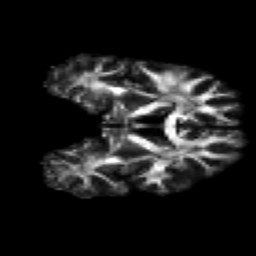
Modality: FA
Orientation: coronal
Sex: male
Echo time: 0.114 s